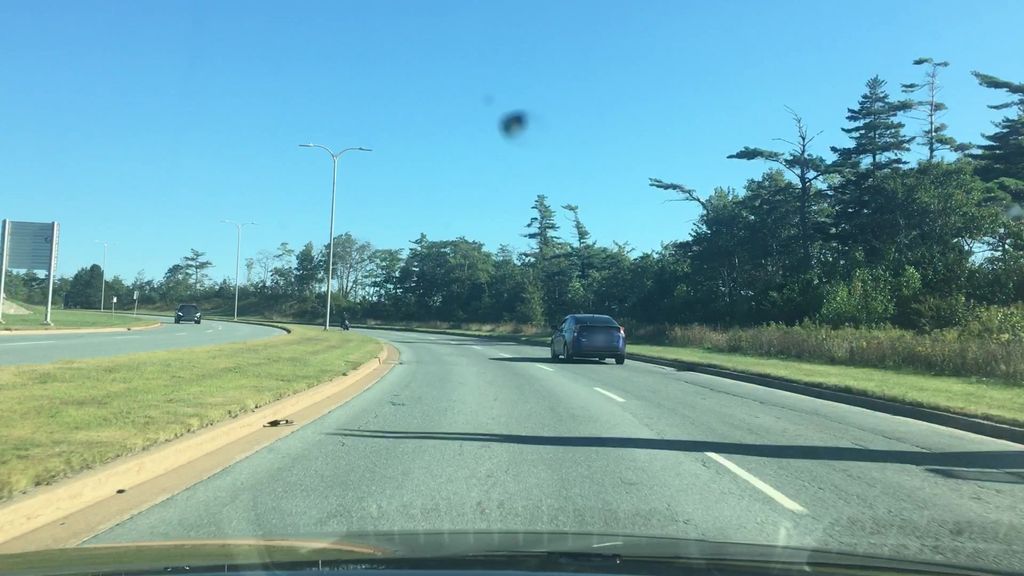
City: halifax